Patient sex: M
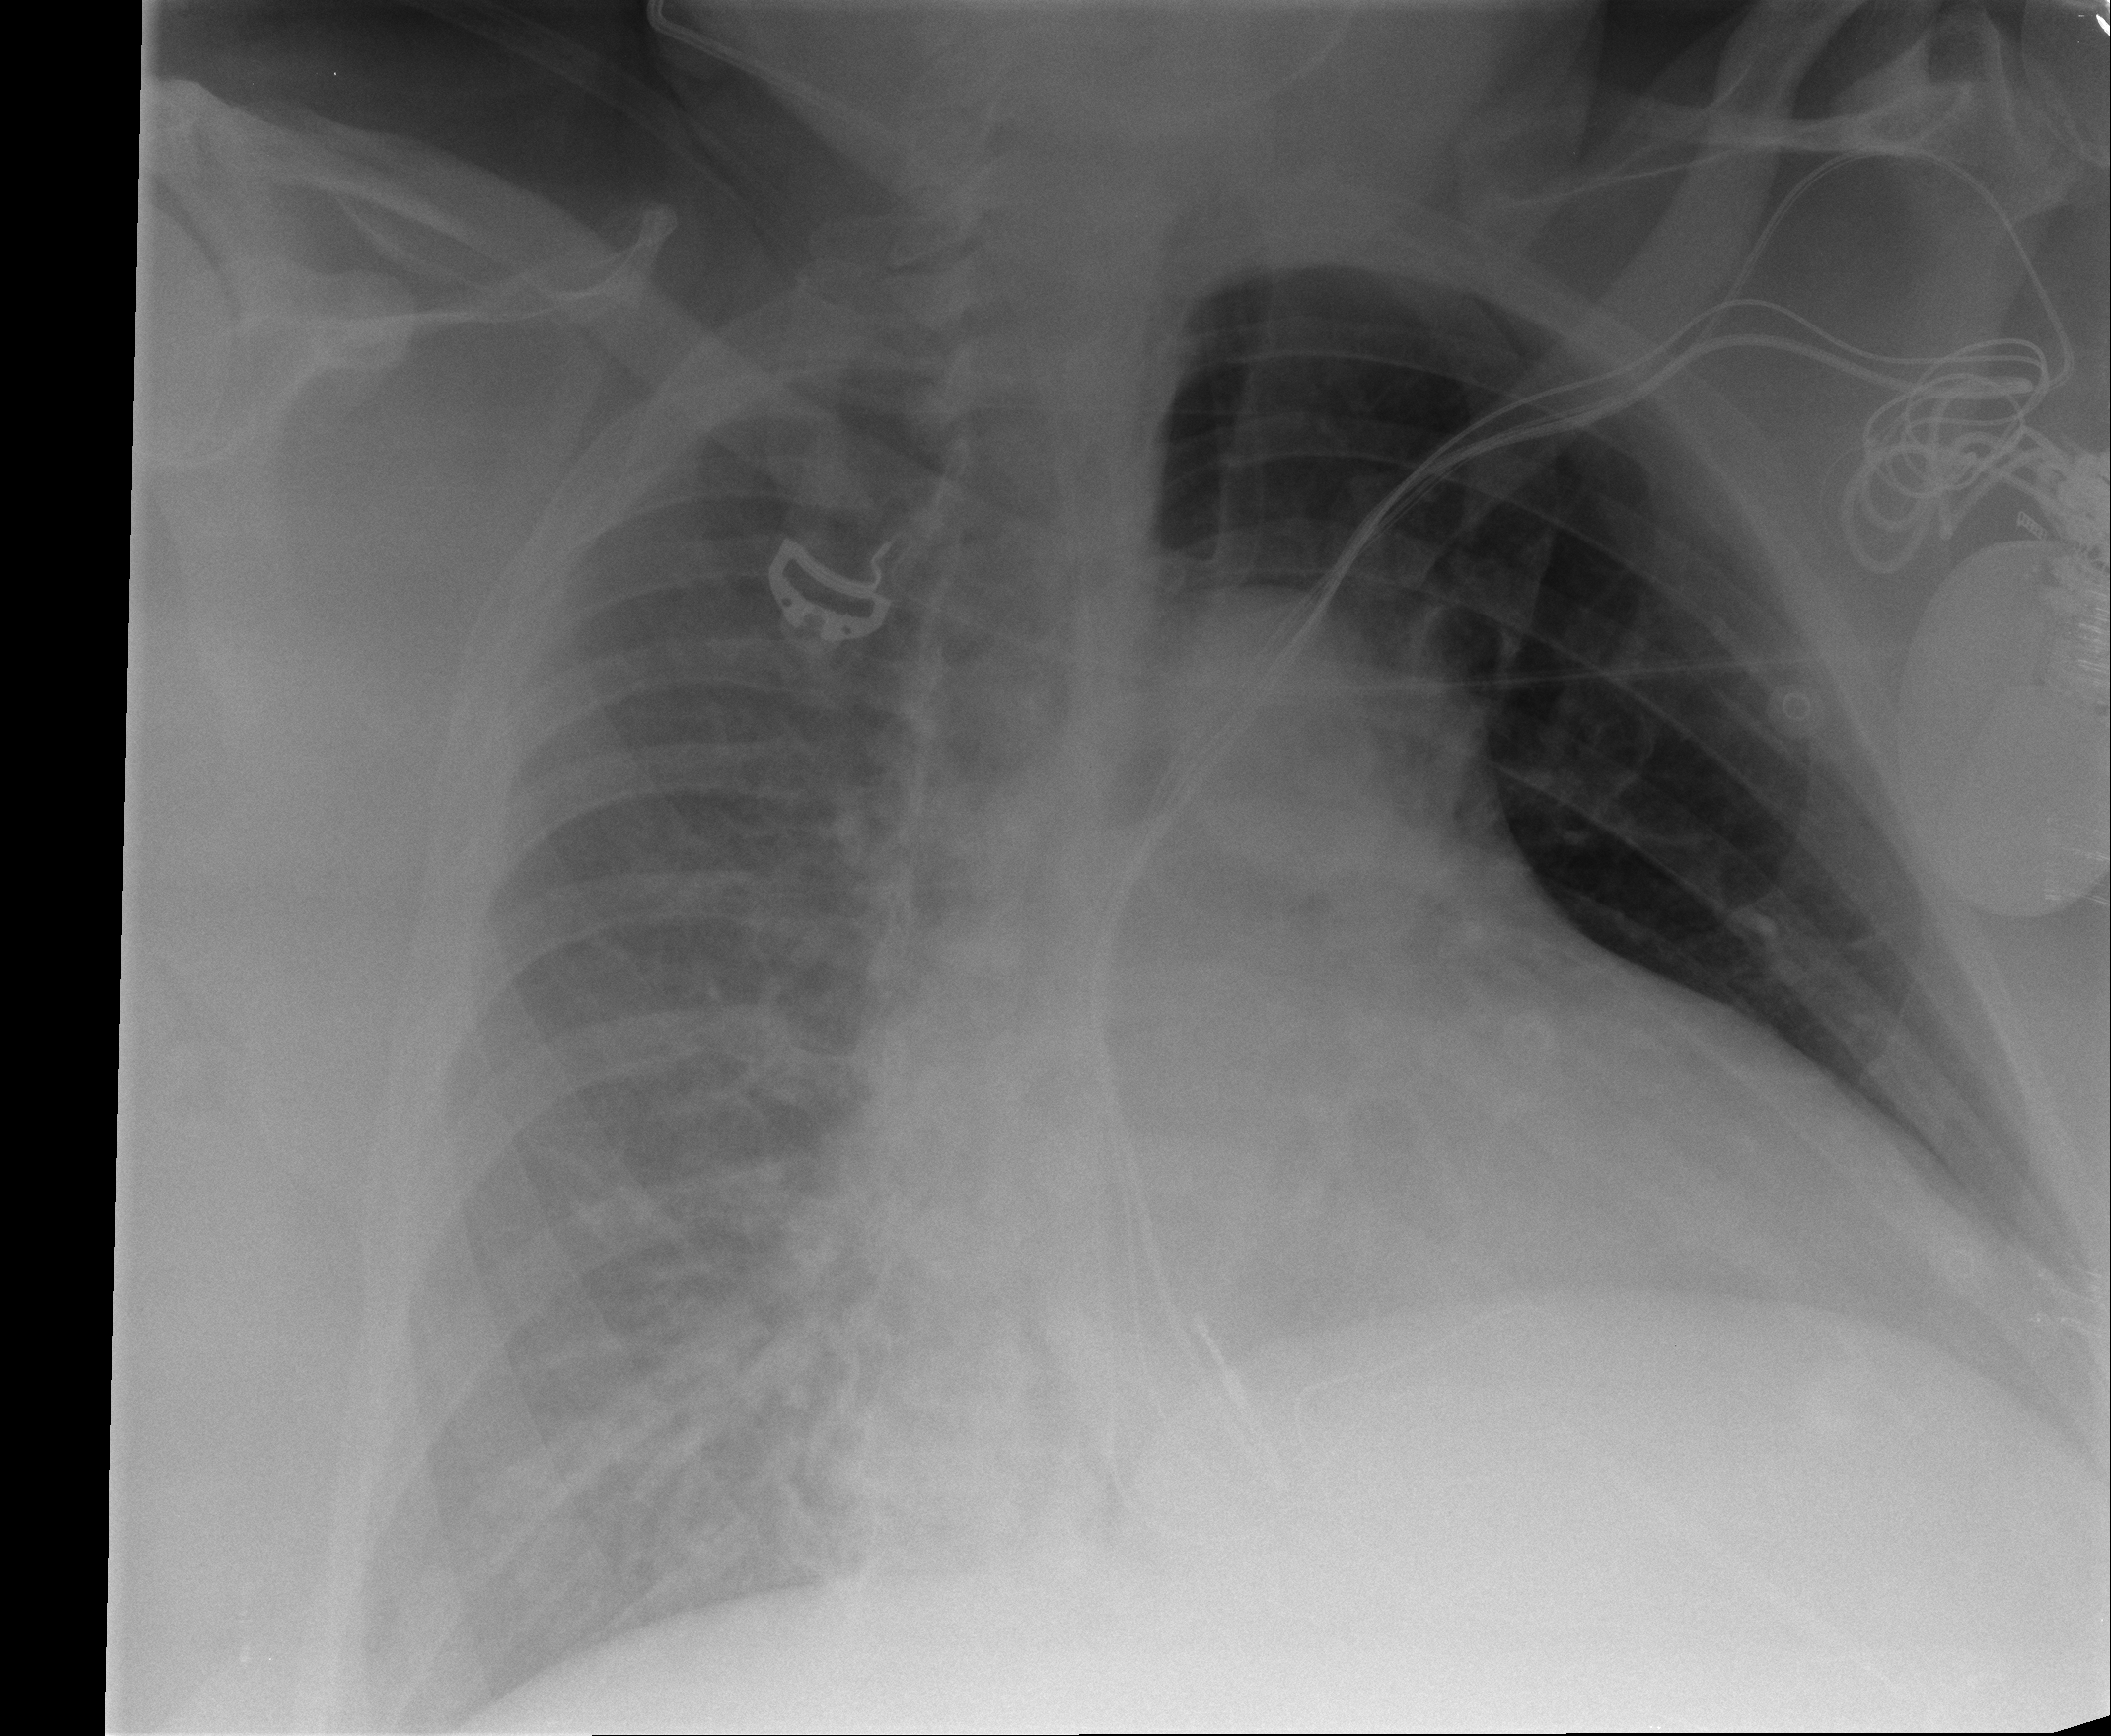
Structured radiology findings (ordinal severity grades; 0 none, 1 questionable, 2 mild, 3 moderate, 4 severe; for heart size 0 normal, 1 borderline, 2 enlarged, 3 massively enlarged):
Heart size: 0
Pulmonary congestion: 0
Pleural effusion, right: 3
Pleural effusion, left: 2
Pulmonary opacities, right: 0
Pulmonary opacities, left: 0
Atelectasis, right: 3
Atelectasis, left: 2